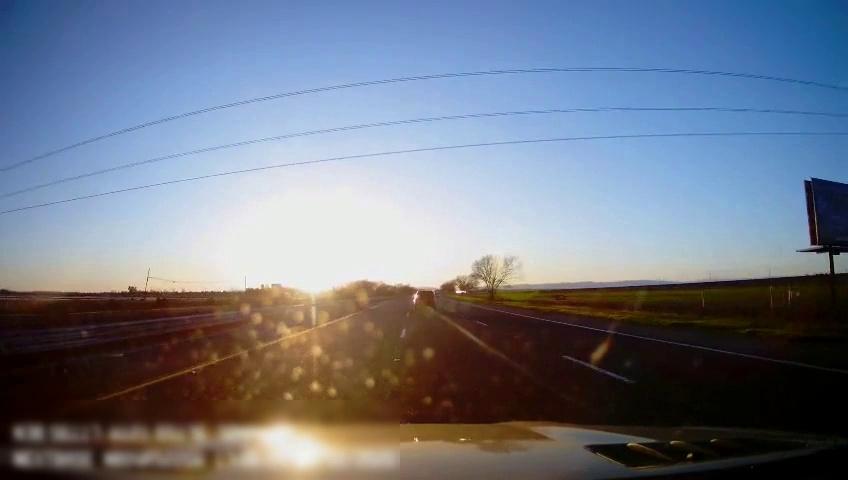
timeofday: Day
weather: Sunny
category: Drivable Space
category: Vehicles | Car
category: Lanes | Alternate Lane
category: Lanes | Current Lane
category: Lanes | Current Lane
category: Lanes | Alternate Lane
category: Traffic | Signs